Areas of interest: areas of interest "Training Institution"
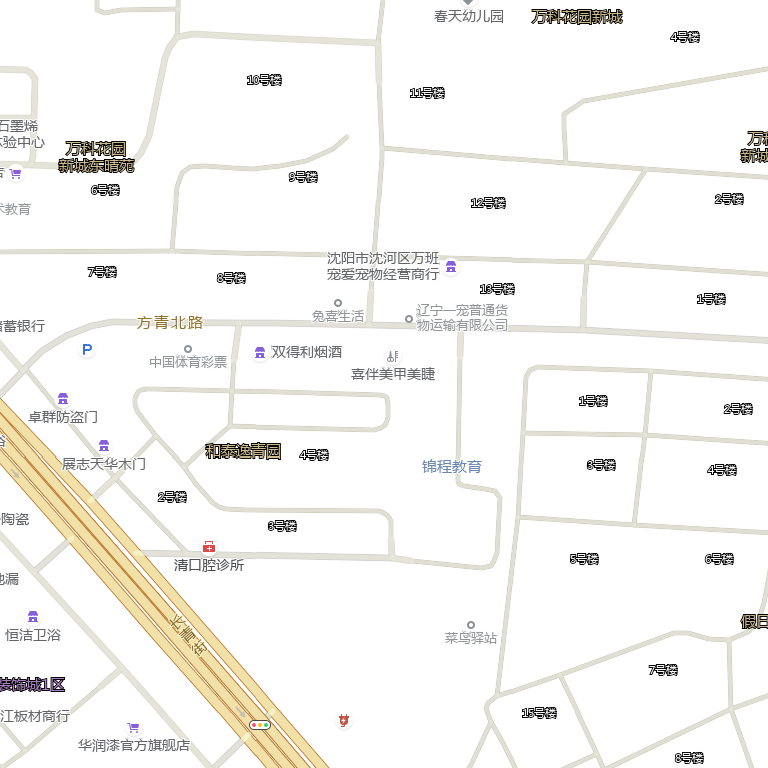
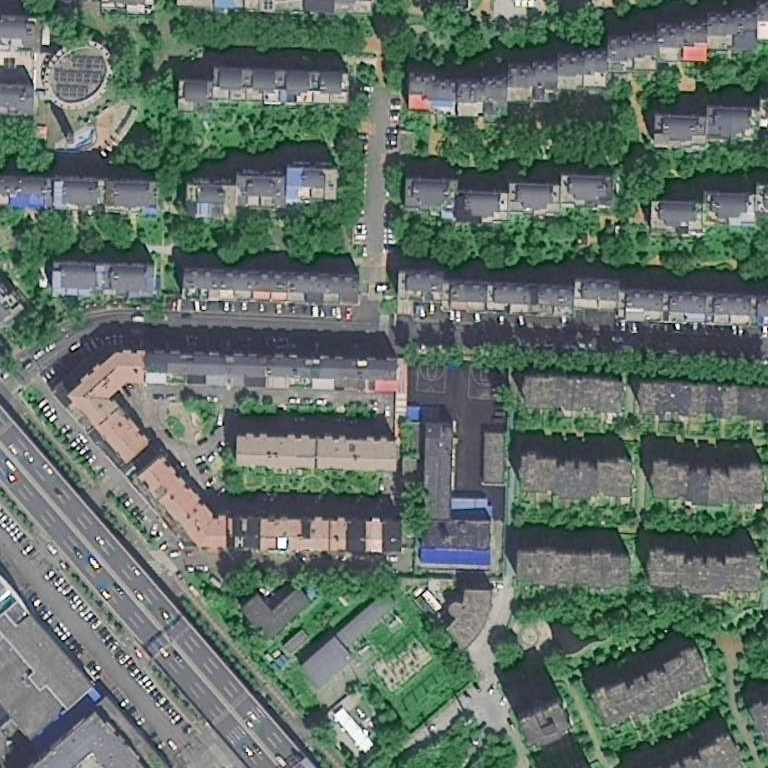